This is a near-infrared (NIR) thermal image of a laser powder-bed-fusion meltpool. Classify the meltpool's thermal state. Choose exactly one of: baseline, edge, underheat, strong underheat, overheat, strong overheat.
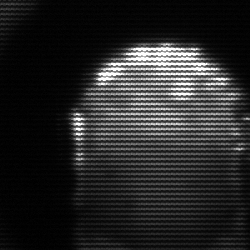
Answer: baseline